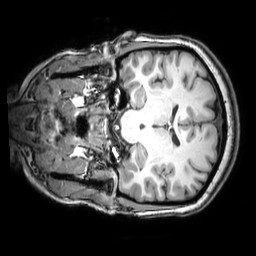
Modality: T1w
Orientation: coronal
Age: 41
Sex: female